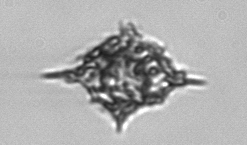
Label: Dictyocha